Question: From android developer (<URL>:
> The RecyclerView widget is a more advanced and flexible version of
ListView.
Okay, it sounds cool, but when I saw this example picture, I got really confused about the difference between these two.

The picture above can be easily created by 'ListView' using custom adapter.
So, in what situation should one use 'RecyclerView'?
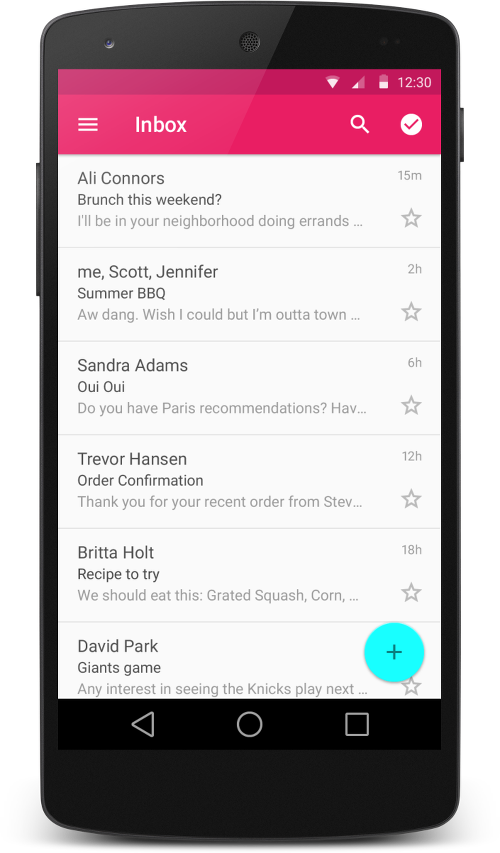
Answer: 'RecyclerView' was created as a 'ListView' improvement, so yes, you can create an attached list with 'ListView' control, but using 'RecyclerView' is easier as it:
1. Reuses cells while scrolling up/down - this is possible with implementing View Holder in the ListView adapter, but it was an optional thing, while in the RecycleView it's the default way of writing adapter.
2. Decouples list from its container - so you can put list items easily at run time in the different containers (linearLayout, gridLayout) with setting LayoutManager.
'''
mRecyclerView = (RecyclerView) findViewById(R.id.my_recycler_view);
mRecyclerView.setLayoutManager(new LinearLayoutManager(this));
//or
mRecyclerView.setLayoutManager(new GridLayoutManager(this, 2));
'''
1. Animates common list actions - Animations are decoupled and delegated to ItemAnimator.
There is more about 'RecyclerView', but I think these points are the main ones.
So, to conclude, 'RecyclerView' is a more flexible control for handling "list data" that follows patterns of delegation of concerns and leaves for itself only one task - recycling items.